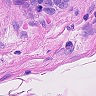
Metastatic tissue present: no